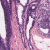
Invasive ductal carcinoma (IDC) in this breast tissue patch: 0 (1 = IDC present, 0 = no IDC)